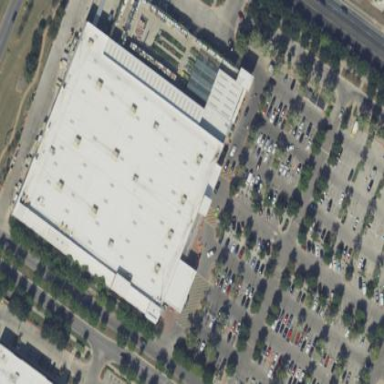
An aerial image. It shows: Retail building.